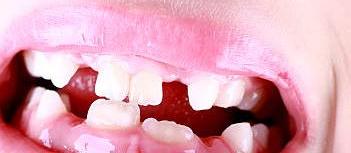
Condition: hypodontia